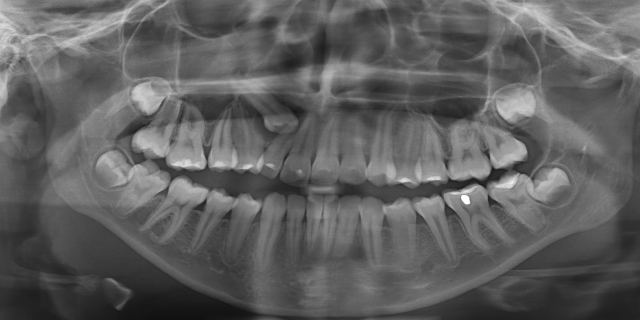
adult